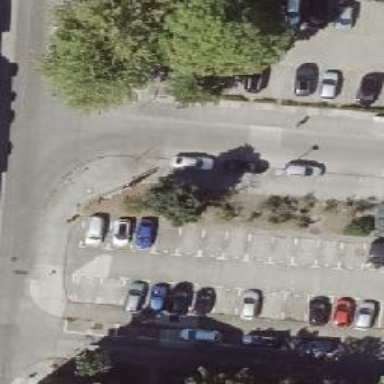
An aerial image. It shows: Footway along the road.